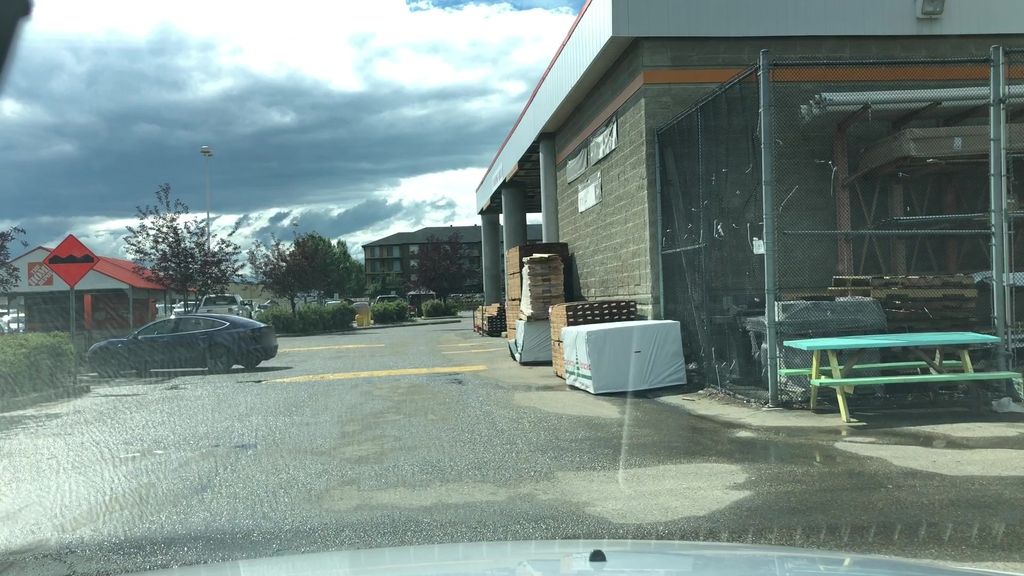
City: edmonton